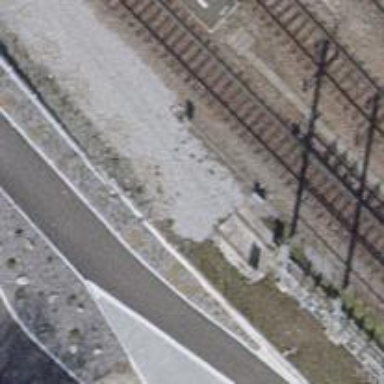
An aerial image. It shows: Railway buffer stop.